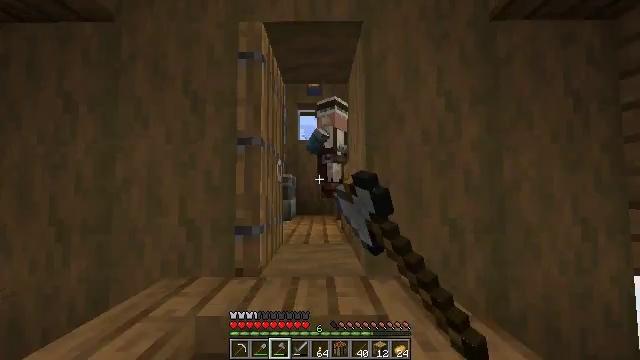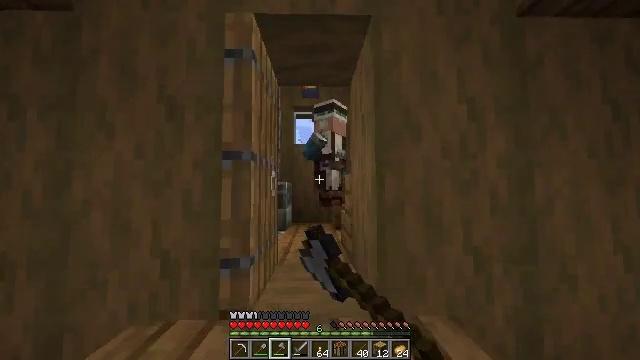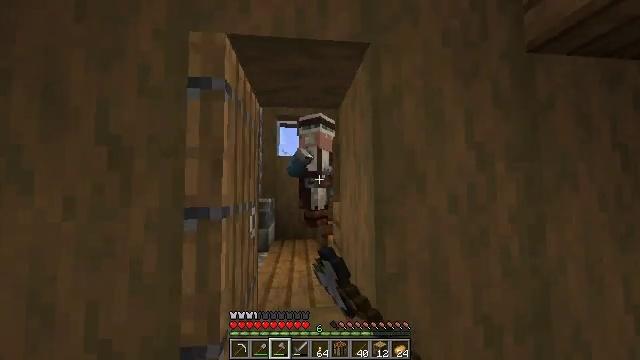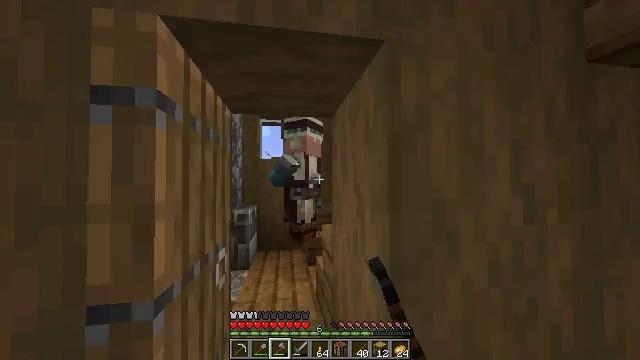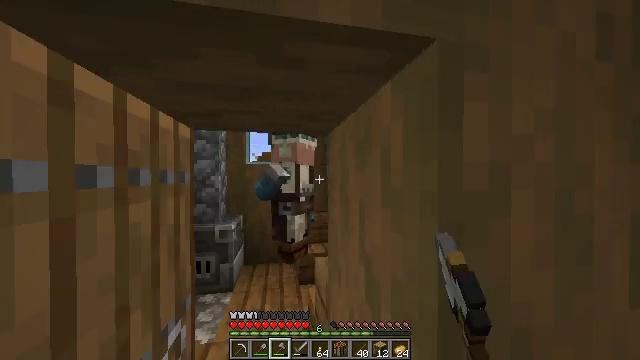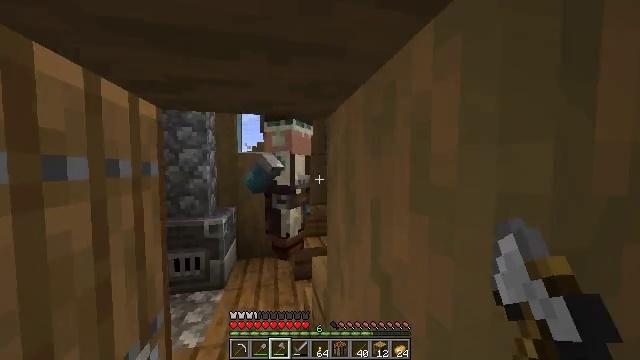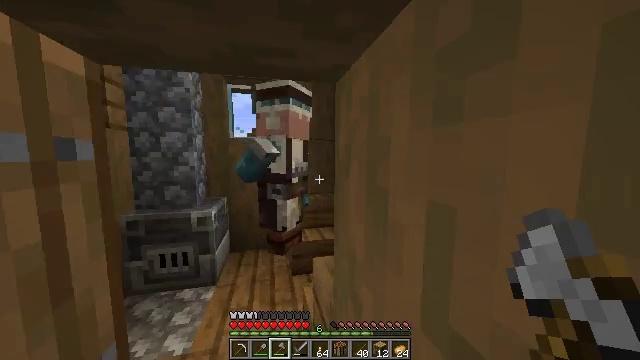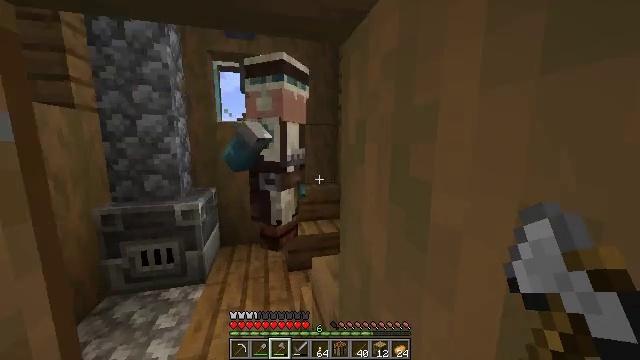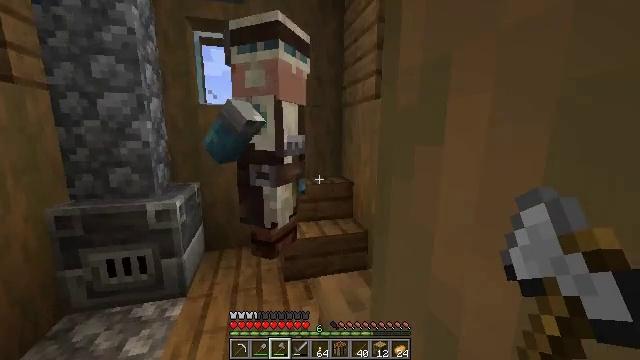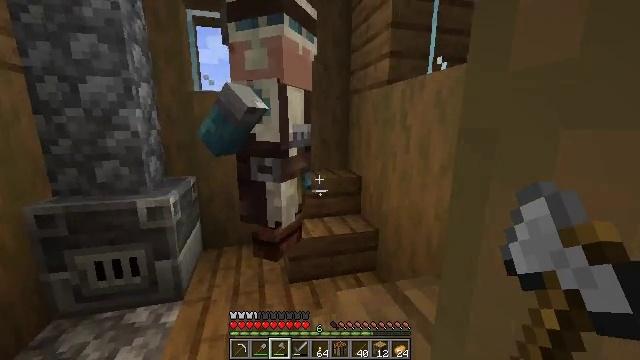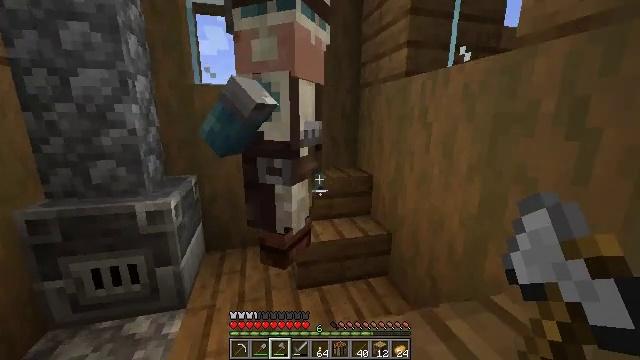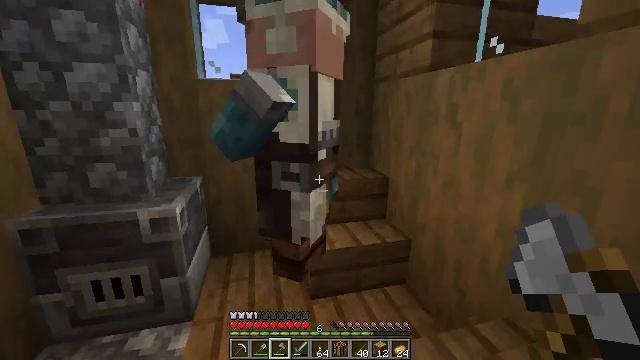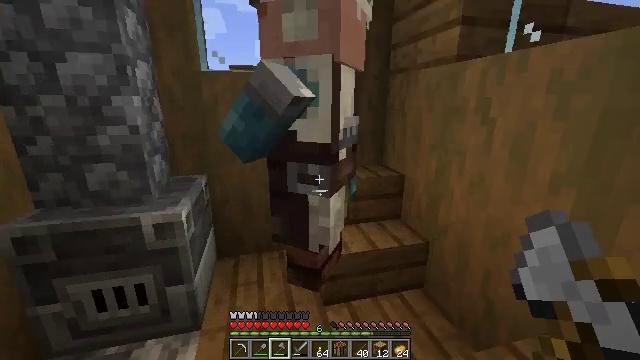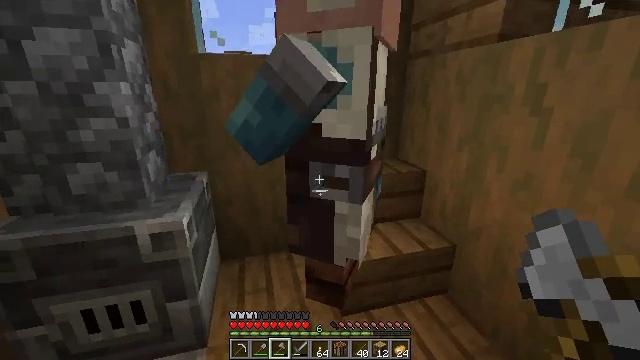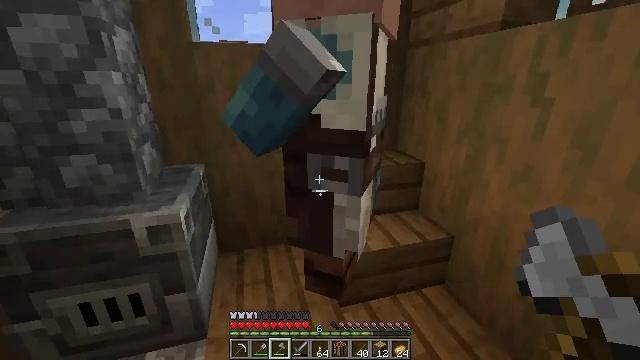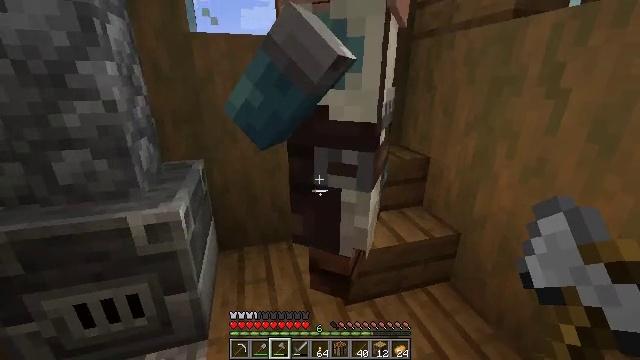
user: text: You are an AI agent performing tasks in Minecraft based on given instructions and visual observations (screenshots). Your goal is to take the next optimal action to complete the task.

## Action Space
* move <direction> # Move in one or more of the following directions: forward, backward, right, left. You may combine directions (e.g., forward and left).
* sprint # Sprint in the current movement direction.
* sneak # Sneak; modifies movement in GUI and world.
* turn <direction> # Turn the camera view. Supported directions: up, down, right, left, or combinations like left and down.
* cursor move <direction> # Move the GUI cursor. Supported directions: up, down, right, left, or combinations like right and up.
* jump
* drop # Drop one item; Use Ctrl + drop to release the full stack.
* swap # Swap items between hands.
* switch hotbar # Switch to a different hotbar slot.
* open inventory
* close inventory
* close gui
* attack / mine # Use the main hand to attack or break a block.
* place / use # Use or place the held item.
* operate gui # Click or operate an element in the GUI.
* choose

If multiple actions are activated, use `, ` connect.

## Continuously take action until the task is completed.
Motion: motion action
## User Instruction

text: Punch the spruce leaves to get saplings.
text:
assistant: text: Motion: move forward, sprint, turn right, use / place
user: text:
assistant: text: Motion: move forward, sprint, turn right
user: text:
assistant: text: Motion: move forward, turn right and down
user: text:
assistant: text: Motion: move forward, turn right and down
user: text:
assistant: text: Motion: move forward, turn right and down
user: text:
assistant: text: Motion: move forward, turn down
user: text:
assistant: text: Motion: move forward, turn right and down
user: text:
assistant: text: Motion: move forward, turn down
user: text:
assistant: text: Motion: move forward and move left, turn down
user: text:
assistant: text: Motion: move forward and move left, turn down
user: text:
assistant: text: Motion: move forward and move left
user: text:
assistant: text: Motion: move forward and move left, turn down
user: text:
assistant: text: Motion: turn down
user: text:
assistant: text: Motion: turn down
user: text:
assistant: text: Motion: no_op
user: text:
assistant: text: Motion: no_op
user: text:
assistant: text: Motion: no_op
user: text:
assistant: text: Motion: move back
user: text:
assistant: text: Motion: move back, turn left and up
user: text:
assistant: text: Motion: move back, turn up
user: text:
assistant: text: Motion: move back and move right, turn up
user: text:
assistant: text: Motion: move back and move right, turn up
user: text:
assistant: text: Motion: move back and move right, turn up, use / place
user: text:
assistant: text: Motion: use / place
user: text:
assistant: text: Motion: use / place
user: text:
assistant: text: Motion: no_op
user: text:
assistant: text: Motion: no_op
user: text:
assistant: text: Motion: open gui
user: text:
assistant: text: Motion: no_op
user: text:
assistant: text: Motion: no_op